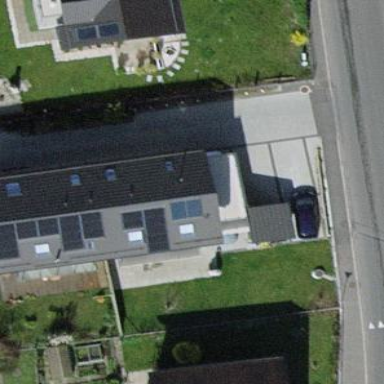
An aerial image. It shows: Semi-detached house.